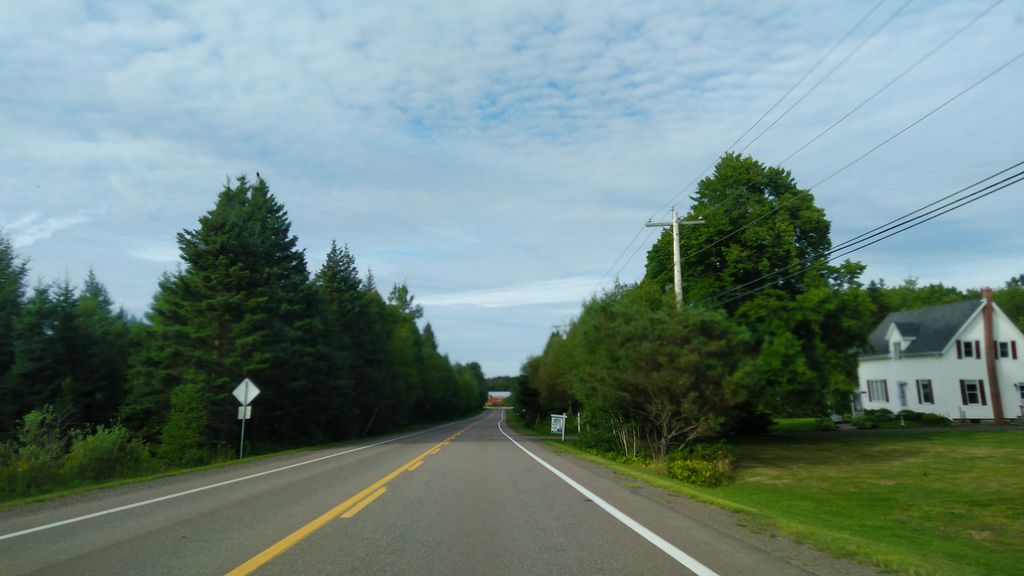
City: charlottetown